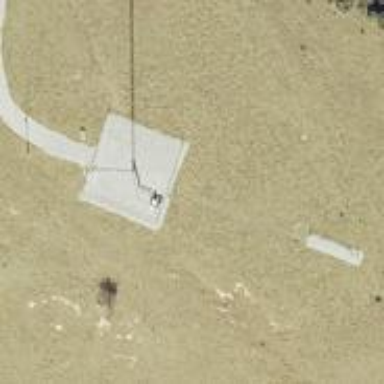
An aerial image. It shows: Man-made mast used for communication purposes.